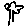
Label: flower